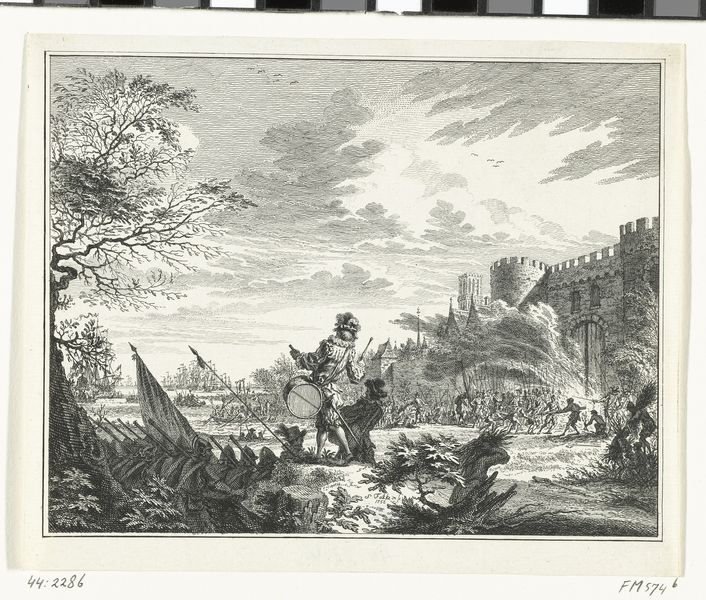
Titel: Inname van Den Briel
Künstler: Simon Fokke
Standort: Amsterdam
Institution: Rijksmuseum
Schlagwörter: paris, gravure, napoleon, arbre, ciel, chasse, incendie, dessin, porte, nuages, chateau, papier, drapeau, feu, bataille, guerre, armée, seine, notre dame, bastille, tambour, prise